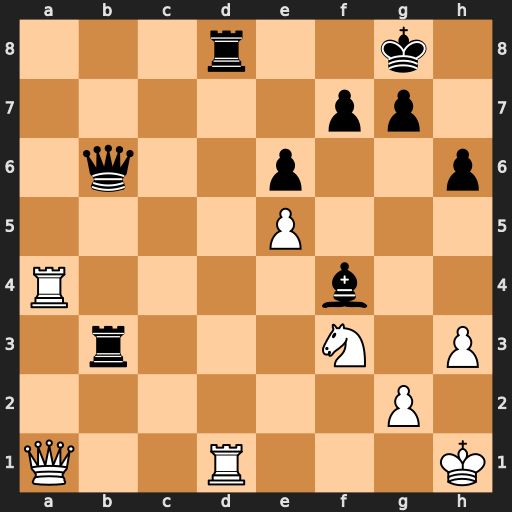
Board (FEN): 3r2k1/5pp1/1q2p2p/4P3/R4b2/1r3N1P/6P1/Q2R3K
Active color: w
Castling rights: -
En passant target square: -
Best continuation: Rxd8+ Qxd8 Rxf4